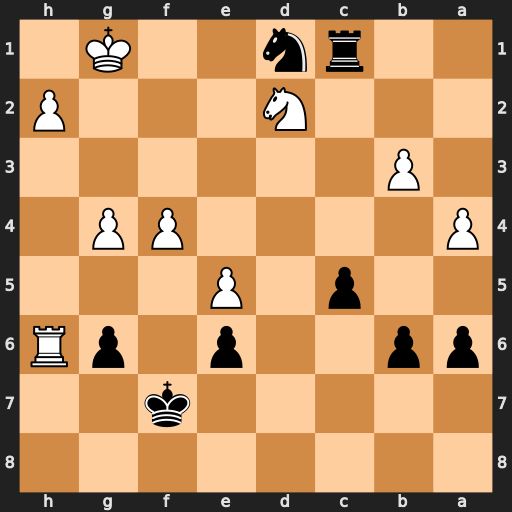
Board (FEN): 8/5k2/pp2p1pR/2p1P3/P4PP1/1P6/3N3P/2rn2K1
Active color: b
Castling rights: -
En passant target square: -
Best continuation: Ne3+ Kf2 Nxg4+ Ke2 Nxh6